高一 · 代数
(12 分) ”鸡兔同笼”我国隋朝时期数学著作《孙子算经》中的一个有趣题目: “今有雉兔同笼, 上有三十五头, 下有九十四足, 问雉兔各几何? ”

(1) 求出鸡、兔各几只?

（2）根据提示，设计这类问题的通用解法，并画出算法的程序框图.

$\left\{\begin{array}{l}x+y=m \\ 2 x+4 y=n\end{array}\right.$, 解方程得 $\left\{\begin{array}{l}x=- \\ y=-\end{array}\right.$

用数学语言:

第一步: 输入

第二步: 计算鸡的只数

第三步: 计算兔的只数

第四步: 输出
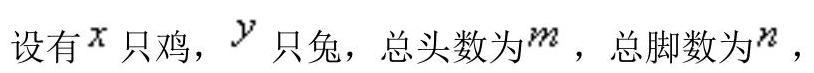
答案: 【答案空 1 】总头数 $m$

【答案空 2 】总脚数 $n$

【答案空 3 】 $x=\frac{4 m-n}{2}$

【答案空 4 】 $y=\frac{n-2 m}{2}$

【答案空 $5 \rrbracket^{x}, y$
解析: (1) 设有 $x$ 只鸡, $y$ 只兔, $\left\{\begin{array}{l}x+y=m \\ 2 x+4 y=n\end{array},\left\{\begin{array}{l}x=\frac{4 m-n}{2} \\ y=\frac{n-2 m}{2}\end{array}\right.\right.$, 敫有 $\frac{4 m-n}{2}$ 只鸡, $\frac{n-2 m}{2}$ 只兔.

(2) 算法如下:

第一步: 输入 ${ }^{m}, n$;

第二步: 计算鸡的只数 $x=\frac{4 m-n}{2}$;

第三步: 计算兔的只数 $y=\frac{n-2 m}{2}$ ；

第四步: 输出 $x, y$;

程序框图如下: